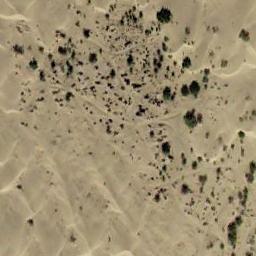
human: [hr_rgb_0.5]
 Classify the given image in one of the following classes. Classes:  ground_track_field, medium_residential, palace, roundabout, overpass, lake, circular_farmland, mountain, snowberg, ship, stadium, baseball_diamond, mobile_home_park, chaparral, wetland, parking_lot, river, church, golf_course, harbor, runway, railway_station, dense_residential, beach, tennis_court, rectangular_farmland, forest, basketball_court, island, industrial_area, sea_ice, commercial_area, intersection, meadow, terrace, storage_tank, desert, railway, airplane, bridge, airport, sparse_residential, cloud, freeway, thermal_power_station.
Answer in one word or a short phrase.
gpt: chaparral